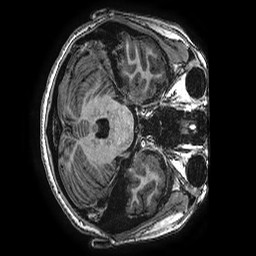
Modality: T1w
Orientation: axial
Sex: female
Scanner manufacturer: ge
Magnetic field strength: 3 T
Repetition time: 0.00766 s
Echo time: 0.003476 s